Interaction volume radius: 5 \u00c5
Interaction volume height: 10 \u00c5
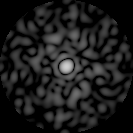
Disorder parameter: 0.8661